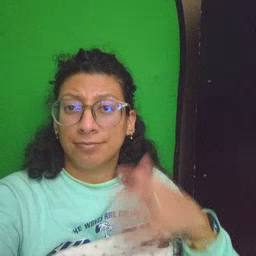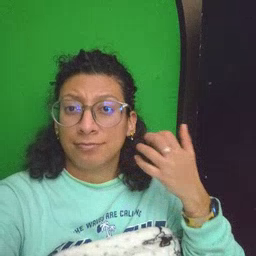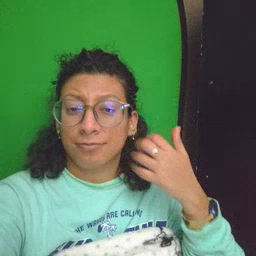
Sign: tiger